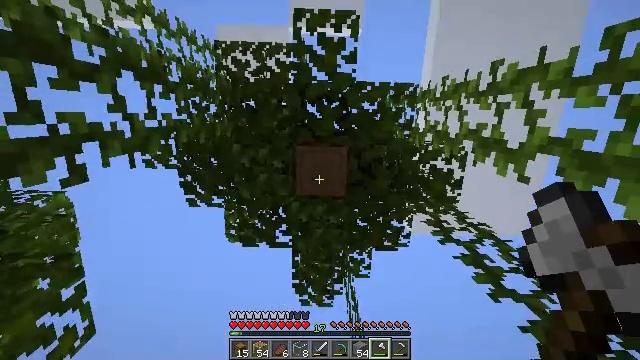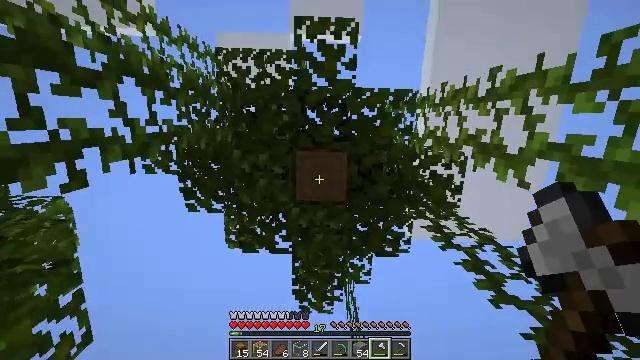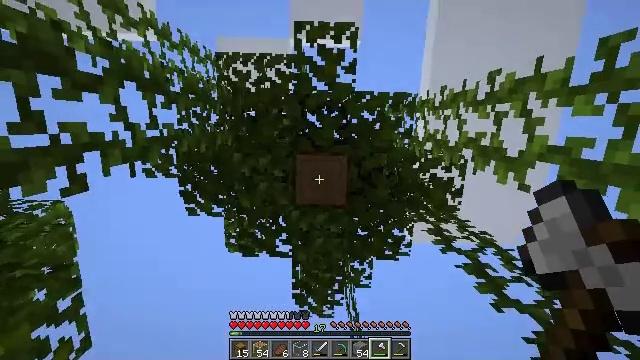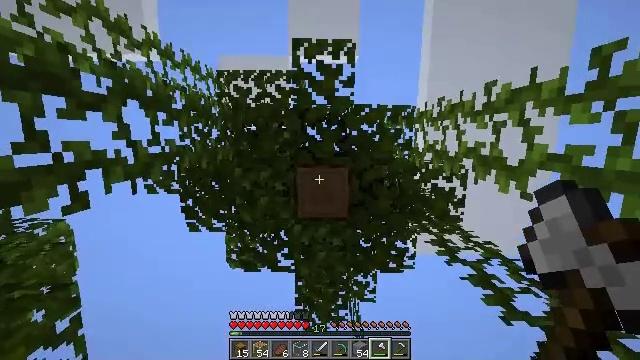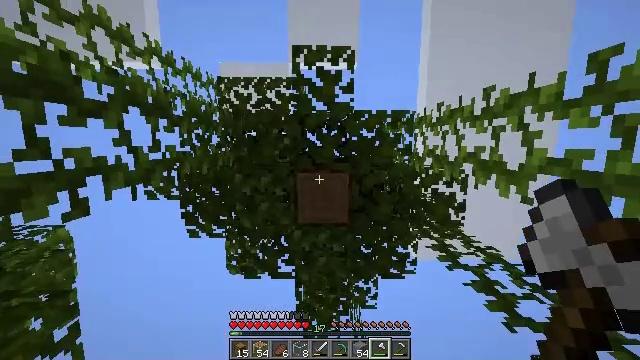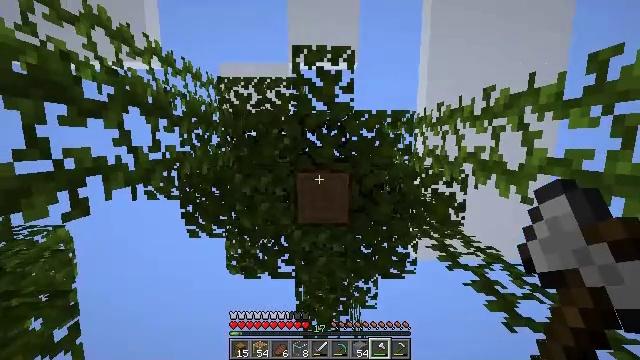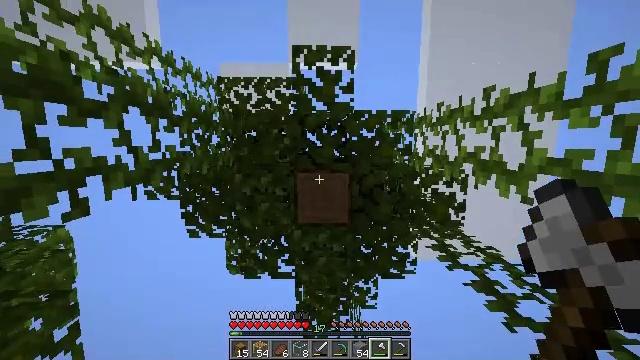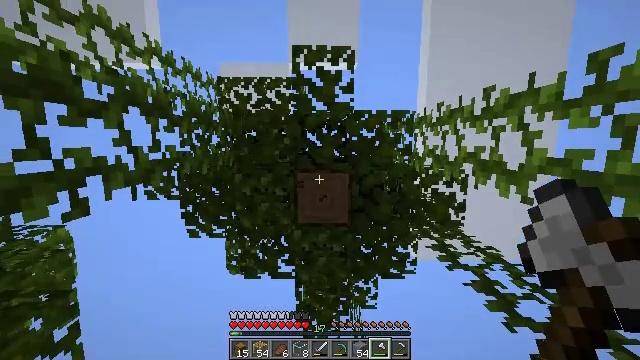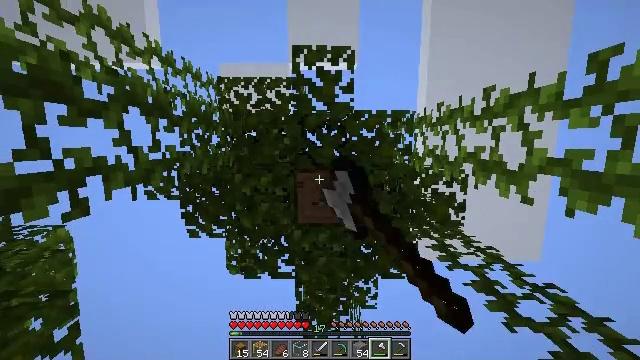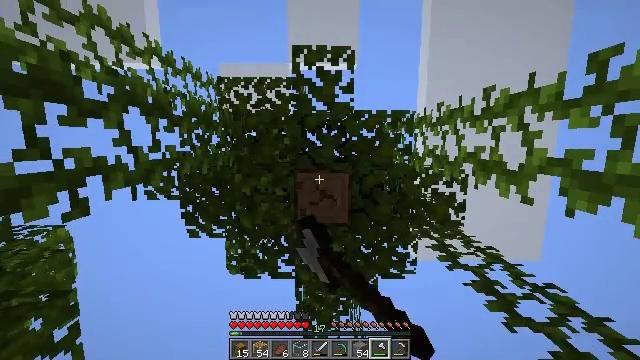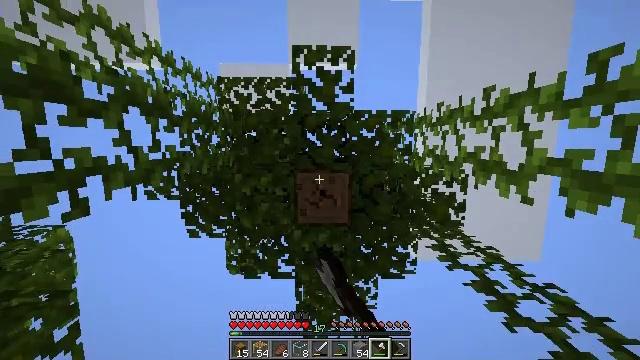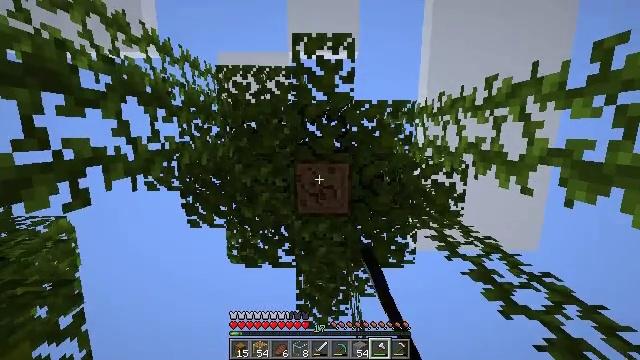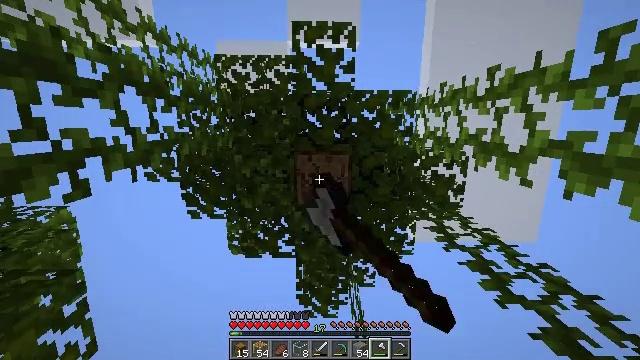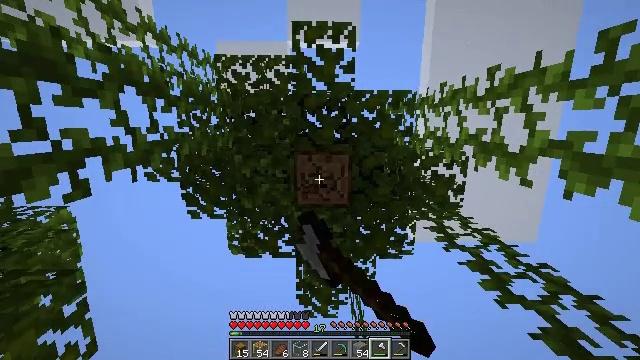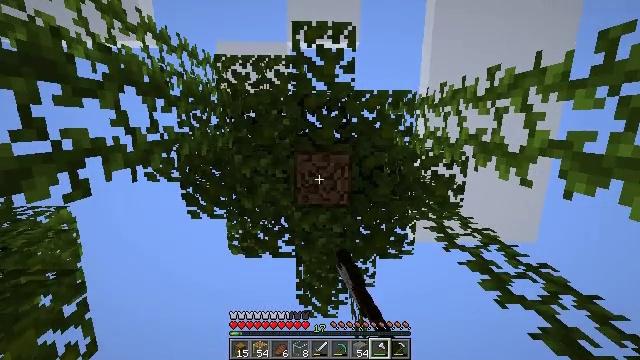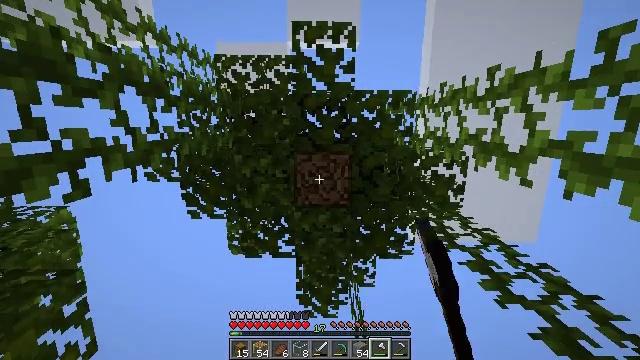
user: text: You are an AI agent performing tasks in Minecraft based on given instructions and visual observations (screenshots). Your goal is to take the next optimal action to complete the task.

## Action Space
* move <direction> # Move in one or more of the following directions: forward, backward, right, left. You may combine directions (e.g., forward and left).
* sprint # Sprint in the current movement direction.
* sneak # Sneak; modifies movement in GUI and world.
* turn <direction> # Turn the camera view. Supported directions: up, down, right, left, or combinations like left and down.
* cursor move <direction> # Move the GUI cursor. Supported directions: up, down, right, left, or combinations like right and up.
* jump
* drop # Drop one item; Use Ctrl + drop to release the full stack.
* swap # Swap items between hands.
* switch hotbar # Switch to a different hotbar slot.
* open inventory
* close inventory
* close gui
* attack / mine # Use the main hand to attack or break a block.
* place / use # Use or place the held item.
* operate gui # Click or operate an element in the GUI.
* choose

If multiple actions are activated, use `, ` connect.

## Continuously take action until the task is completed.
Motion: motion action
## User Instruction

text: Break the jungle log to gather wood.
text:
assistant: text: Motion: turn up
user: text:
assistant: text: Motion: no_op
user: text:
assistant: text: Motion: turn left and up
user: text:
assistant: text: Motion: turn up
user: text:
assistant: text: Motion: no_op
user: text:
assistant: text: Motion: no_op
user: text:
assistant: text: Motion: attack / mine
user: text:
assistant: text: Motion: attack / mine
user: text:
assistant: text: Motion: attack / mine
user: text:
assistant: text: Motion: attack / mine
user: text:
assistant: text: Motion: turn down, attack / mine
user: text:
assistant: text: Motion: turn down, attack / mine
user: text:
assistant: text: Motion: attack / mine
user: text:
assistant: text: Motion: attack / mine
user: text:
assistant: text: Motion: attack / mine
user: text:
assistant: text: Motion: attack / mine
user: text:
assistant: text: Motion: attack / mine
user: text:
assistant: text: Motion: attack / mine
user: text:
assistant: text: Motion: attack / mine
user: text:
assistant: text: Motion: attack / mine
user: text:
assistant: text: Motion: attack / mine